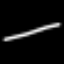
Label: line